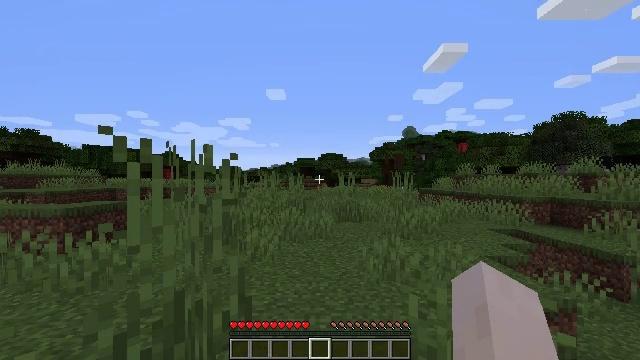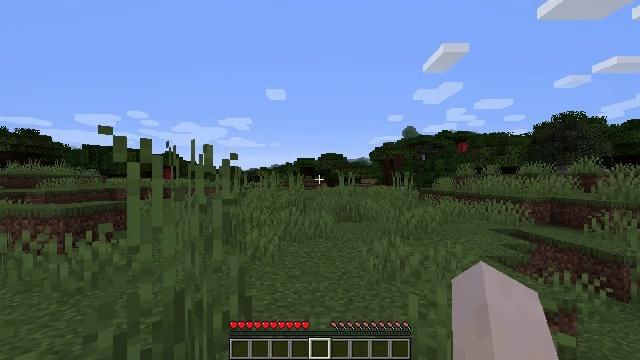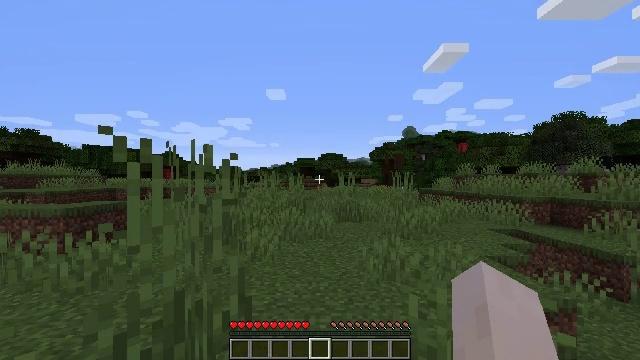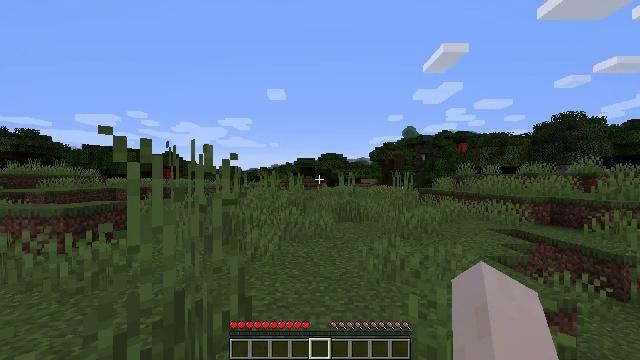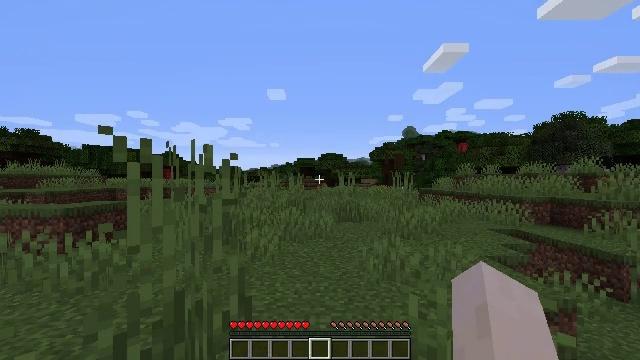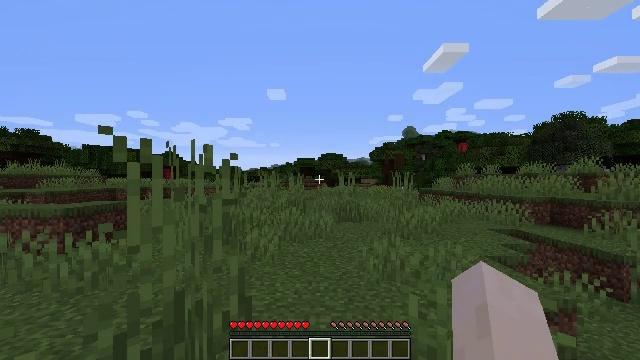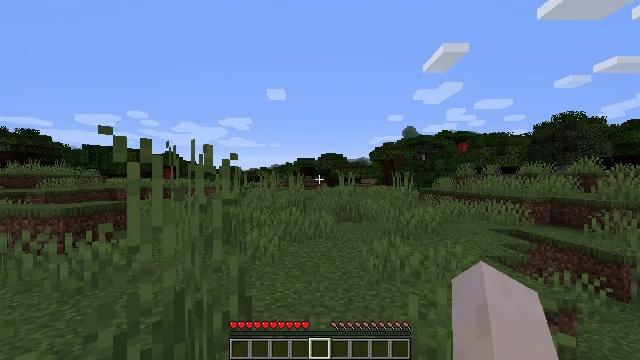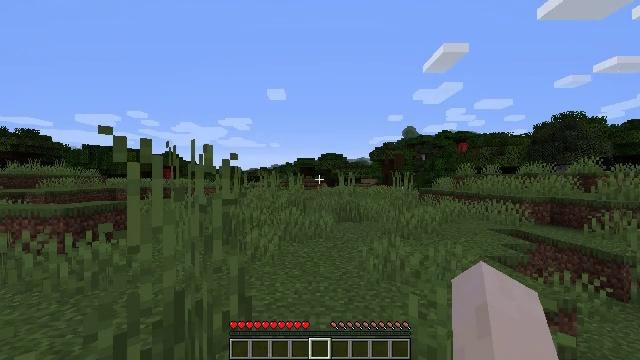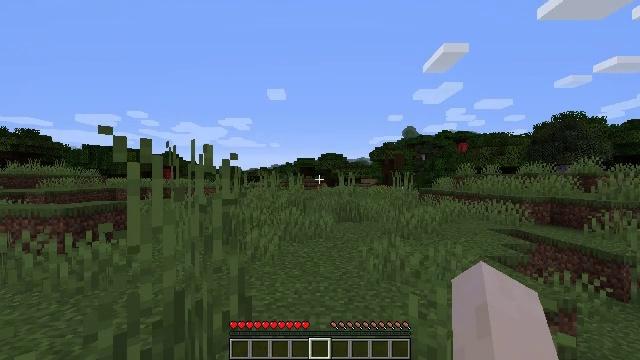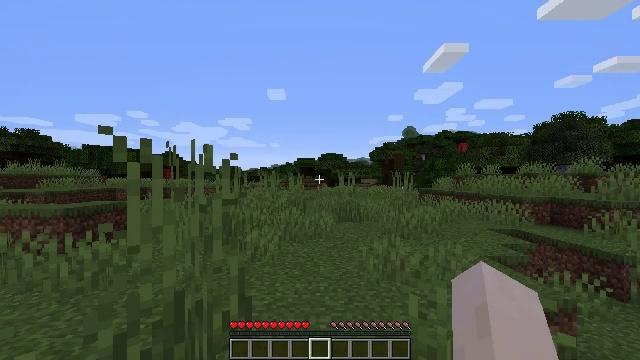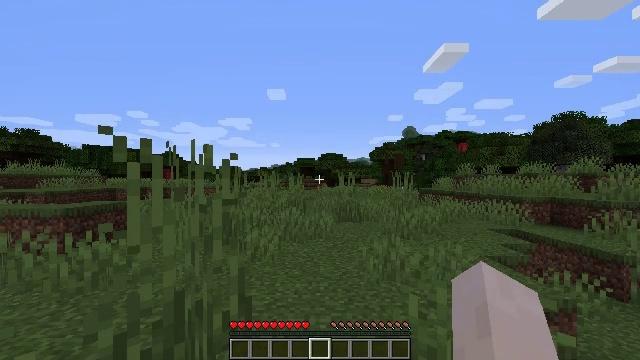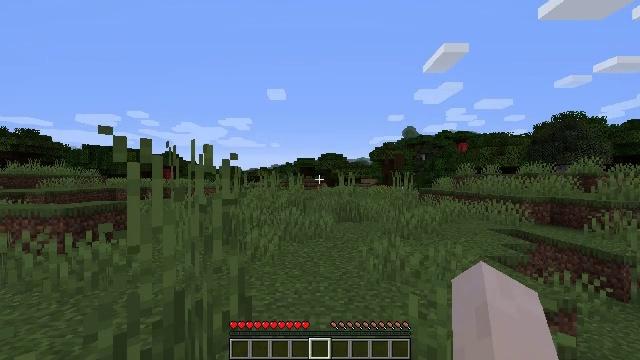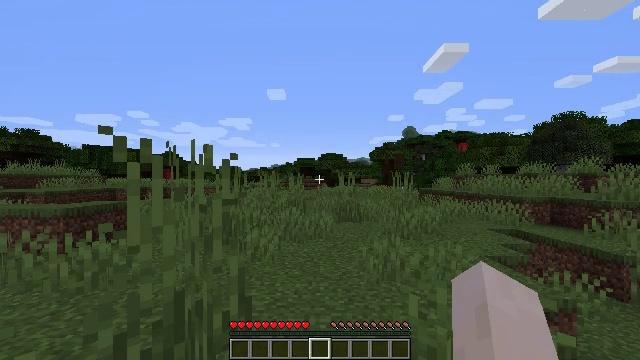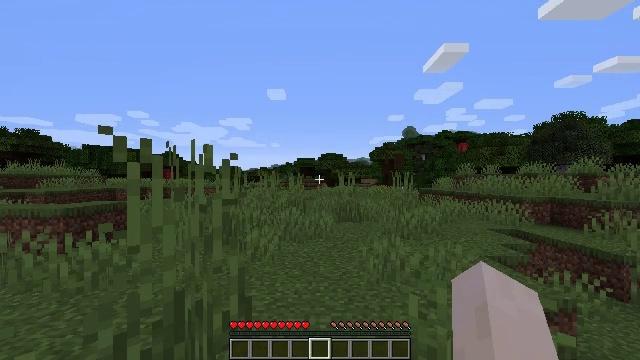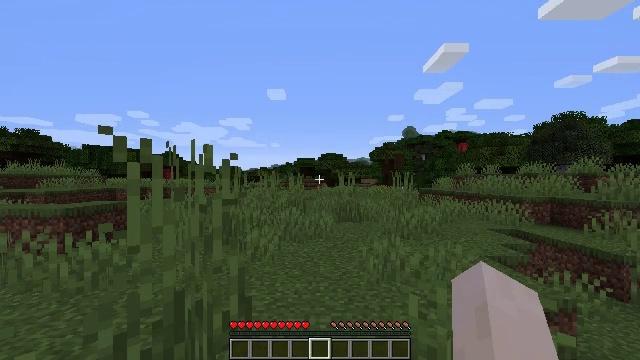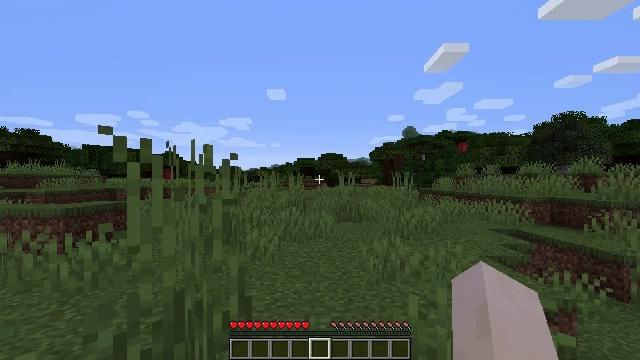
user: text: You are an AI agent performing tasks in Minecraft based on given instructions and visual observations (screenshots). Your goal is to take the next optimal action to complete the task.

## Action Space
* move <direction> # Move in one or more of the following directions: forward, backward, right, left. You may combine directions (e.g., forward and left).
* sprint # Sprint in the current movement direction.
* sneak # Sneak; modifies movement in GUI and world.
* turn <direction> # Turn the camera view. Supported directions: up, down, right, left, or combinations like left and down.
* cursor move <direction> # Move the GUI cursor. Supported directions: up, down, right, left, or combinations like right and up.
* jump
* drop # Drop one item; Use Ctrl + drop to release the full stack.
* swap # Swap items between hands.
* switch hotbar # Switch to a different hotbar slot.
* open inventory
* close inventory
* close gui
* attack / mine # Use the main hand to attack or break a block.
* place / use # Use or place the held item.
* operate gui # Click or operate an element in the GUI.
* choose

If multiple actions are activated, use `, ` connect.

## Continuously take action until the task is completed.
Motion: motion action
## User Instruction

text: Collect dark oak log for building.
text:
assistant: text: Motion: no_op
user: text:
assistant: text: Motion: no_op
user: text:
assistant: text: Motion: no_op
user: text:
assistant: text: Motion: no_op
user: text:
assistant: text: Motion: no_op
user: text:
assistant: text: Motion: no_op
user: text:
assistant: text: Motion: no_op
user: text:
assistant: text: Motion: no_op
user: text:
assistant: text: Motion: no_op
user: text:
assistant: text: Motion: no_op
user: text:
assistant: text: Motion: no_op
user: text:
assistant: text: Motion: no_op
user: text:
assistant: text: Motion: no_op
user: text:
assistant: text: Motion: no_op
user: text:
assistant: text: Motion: no_op
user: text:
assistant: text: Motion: no_op
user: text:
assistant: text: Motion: no_op
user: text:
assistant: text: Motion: no_op
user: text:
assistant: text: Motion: no_op
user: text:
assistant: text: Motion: no_op
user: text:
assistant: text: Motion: no_op
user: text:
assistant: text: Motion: no_op
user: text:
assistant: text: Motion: no_op
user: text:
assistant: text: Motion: no_op
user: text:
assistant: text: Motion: no_op
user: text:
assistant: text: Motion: no_op
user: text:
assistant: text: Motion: no_op
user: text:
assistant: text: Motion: no_op
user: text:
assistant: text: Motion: no_op
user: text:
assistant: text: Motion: no_op